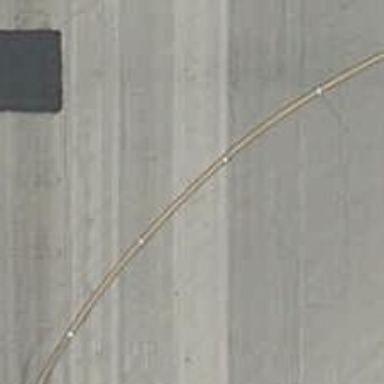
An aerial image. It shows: Image of taxiway at airport.